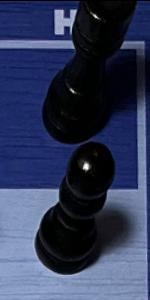
Label: Pawn_Black